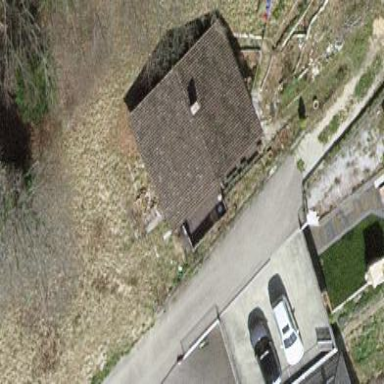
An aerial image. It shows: Simple and straightforward house.